Question: ## Set Up
I have a 'data.frame' full of some junk:
'''
> set.seed(12345)
> d <- data.frame(x=rnorm(100), y=rnorm(100), z=rnorm(100)) %>% tbl_df
> d %>% head(3)
Source: local data frame [6 x 3]
x y z
1 <PHONE> <PHONE> -<PHONE>
2 <PHONE> -<PHONE> -<PHONE>
3 -<PHONE> <PHONE> <PHONE>
'''
Now I want to look at some relationships between my variables:
'''
> '%cor%' <- function(x,y) round(100 * cor(x,y, use='pairwise'), 1)
> d %>% summarize(x %cor% y, y %cor% z, lag(x) %cor% z)
Source: local data frame [1 x 3]
x %cor% y y %cor% z lag(x) %cor% z
1 10.4 -12.7 7.8
'''
## The Problem
The names of my columns are larger than the data itself.
## Bad Solution #1: Manual Names
One thing I can do is name the columns myself, but this requires additional book-keeping so it gets annoying quickly:
'''
> d %>% summarize(x2y=x %cor% y, y2z=y %cor% z, Lx2y=lag(x) %cor% z)
Source: local data frame [1 x 3]
x2y y2z Lx2y
1 10.4 -12.7 7.8
'''
## Bad Solution #2: Transpose
Another thing I can do is transpose:
'''
> d %>% summarize(x %cor% y, y %cor% z, lag(x) %cor% z) %>% t
[,1]
x %cor% y 10.4
y %cor% z -12.7
lag(x) %cor% z 7.8
'''
The problem is that when I start grouping, it down-casts the columns:
'''
> d %>% mutate(group=cut(z, c(-Inf,0,Inf))) %>%
group_by(group) %>%
summarize(x %cor% y, y %cor% z, lag(x) %cor% z) %>% t
[,1] [,2]
group "(-Inf,0]" "(0, Inf]"
x %cor% y " 6.9" "14.9"
y %cor% z "-19.8" "-17.3"
lag(x) %cor% z " 3.9" "-6.3"
'''
Is there a way to tell 'print.data.frame(...)' that I want it to display series horizontally instead of vertically?
## Bad Solution #3: grid.table
The other thing I've tried is rendering using 'gridExtra::grid.table' which helps, but it would be nice if I could rotate the column names vertically:
'''
> gt <- function(df) {
grid.newpage()
df %>% grid.table(core.just='right', show.rownames=F)
}
> d %>% summarize(x %cor% y, y %cor% z, lag(x) %cor% z) %>% gt
'''

Is there any way to do that?
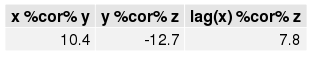
Answer: There are several possible solutions to your problem. For each suggestion you make in your question, I have listed a way to complete the idea. Personally I think the transposing solution (#2) is the best one.
# Solution #1: Manual Names
Instead of really manual names, you can encode your preferred names in a function (e.g. 'naming_convention'). Then you call this function to rename the entire 'data.frame'.
'''
# use this function to define all naming you would like to use
naming_convention <- function(data){
colnames(data) <- gsub(' %cor% ', '2', colnames(data)) # rename %cor% with 2
colnames(data) <- gsub('lag', 'L', colnames(data)) # rename lag with L
colnames(data) <- gsub(' |[(]|)', '', colnames(data)) # remove ()
return(data)
}
# call function
d %>% summarize(x %cor% y, y %cor% z, lag(x) %cor% z) %>%
naming_convention
## Source: local data frame [1 x 3]
##
## x2y y2z Lx2z
## 1 10.4 -12.7 7.8
'''
# Solution #2: Transpose
Convert the 'matrix' back into a 'data.frame' for proper printing.
'''
d %>% mutate(group=cut(z, c(-Inf,0,Inf))) %>%
group_by(group) %>%
summarize(x %cor% y, y %cor% z, lag(x) %cor% z)%>%
t %>%
data.frame
## X1 X2
## group (-Inf,0] (0, Inf]
## x %cor% y 6.9 14.9
## y %cor% z -19.8 -17.3
## lag(x) %cor% z 3.9 -6.3
'''
# Solution #3: grid.table
This is probably not such a good idea, but you can use the previous two strategies together with a call to 'grid.table'.
'''
# manual rename
gt1 <- function(df) {
grid.newpage()
nm <- gsub(' %cor% ', '2', colnames(df)) # rename %cor% with 2
nm <- gsub('lag', 'L', nm) # rename lag with L
nm <- gsub(' |[(]|)', '', nm) # remove ()
df %>% grid.table(core.just='right', theme=list(cols=nm))
}
d %>% mutate(group=cut(z, c(-Inf,0,Inf))) %>%
group_by(group) %>%
summarize(x %cor% y, y %cor% z, lag(x) %cor% z)%>%
gt1
# transpose
gt2 <- function(df) {
grid.newpage()
df %>% t %>% grid.table(core.just='right')
}
d %>% mutate(group=cut(z, c(-Inf,0,Inf))) %>%
group_by(group) %>%
summarize(x %cor% y, y %cor% z, lag(x) %cor% z)%>%
gt2
'''